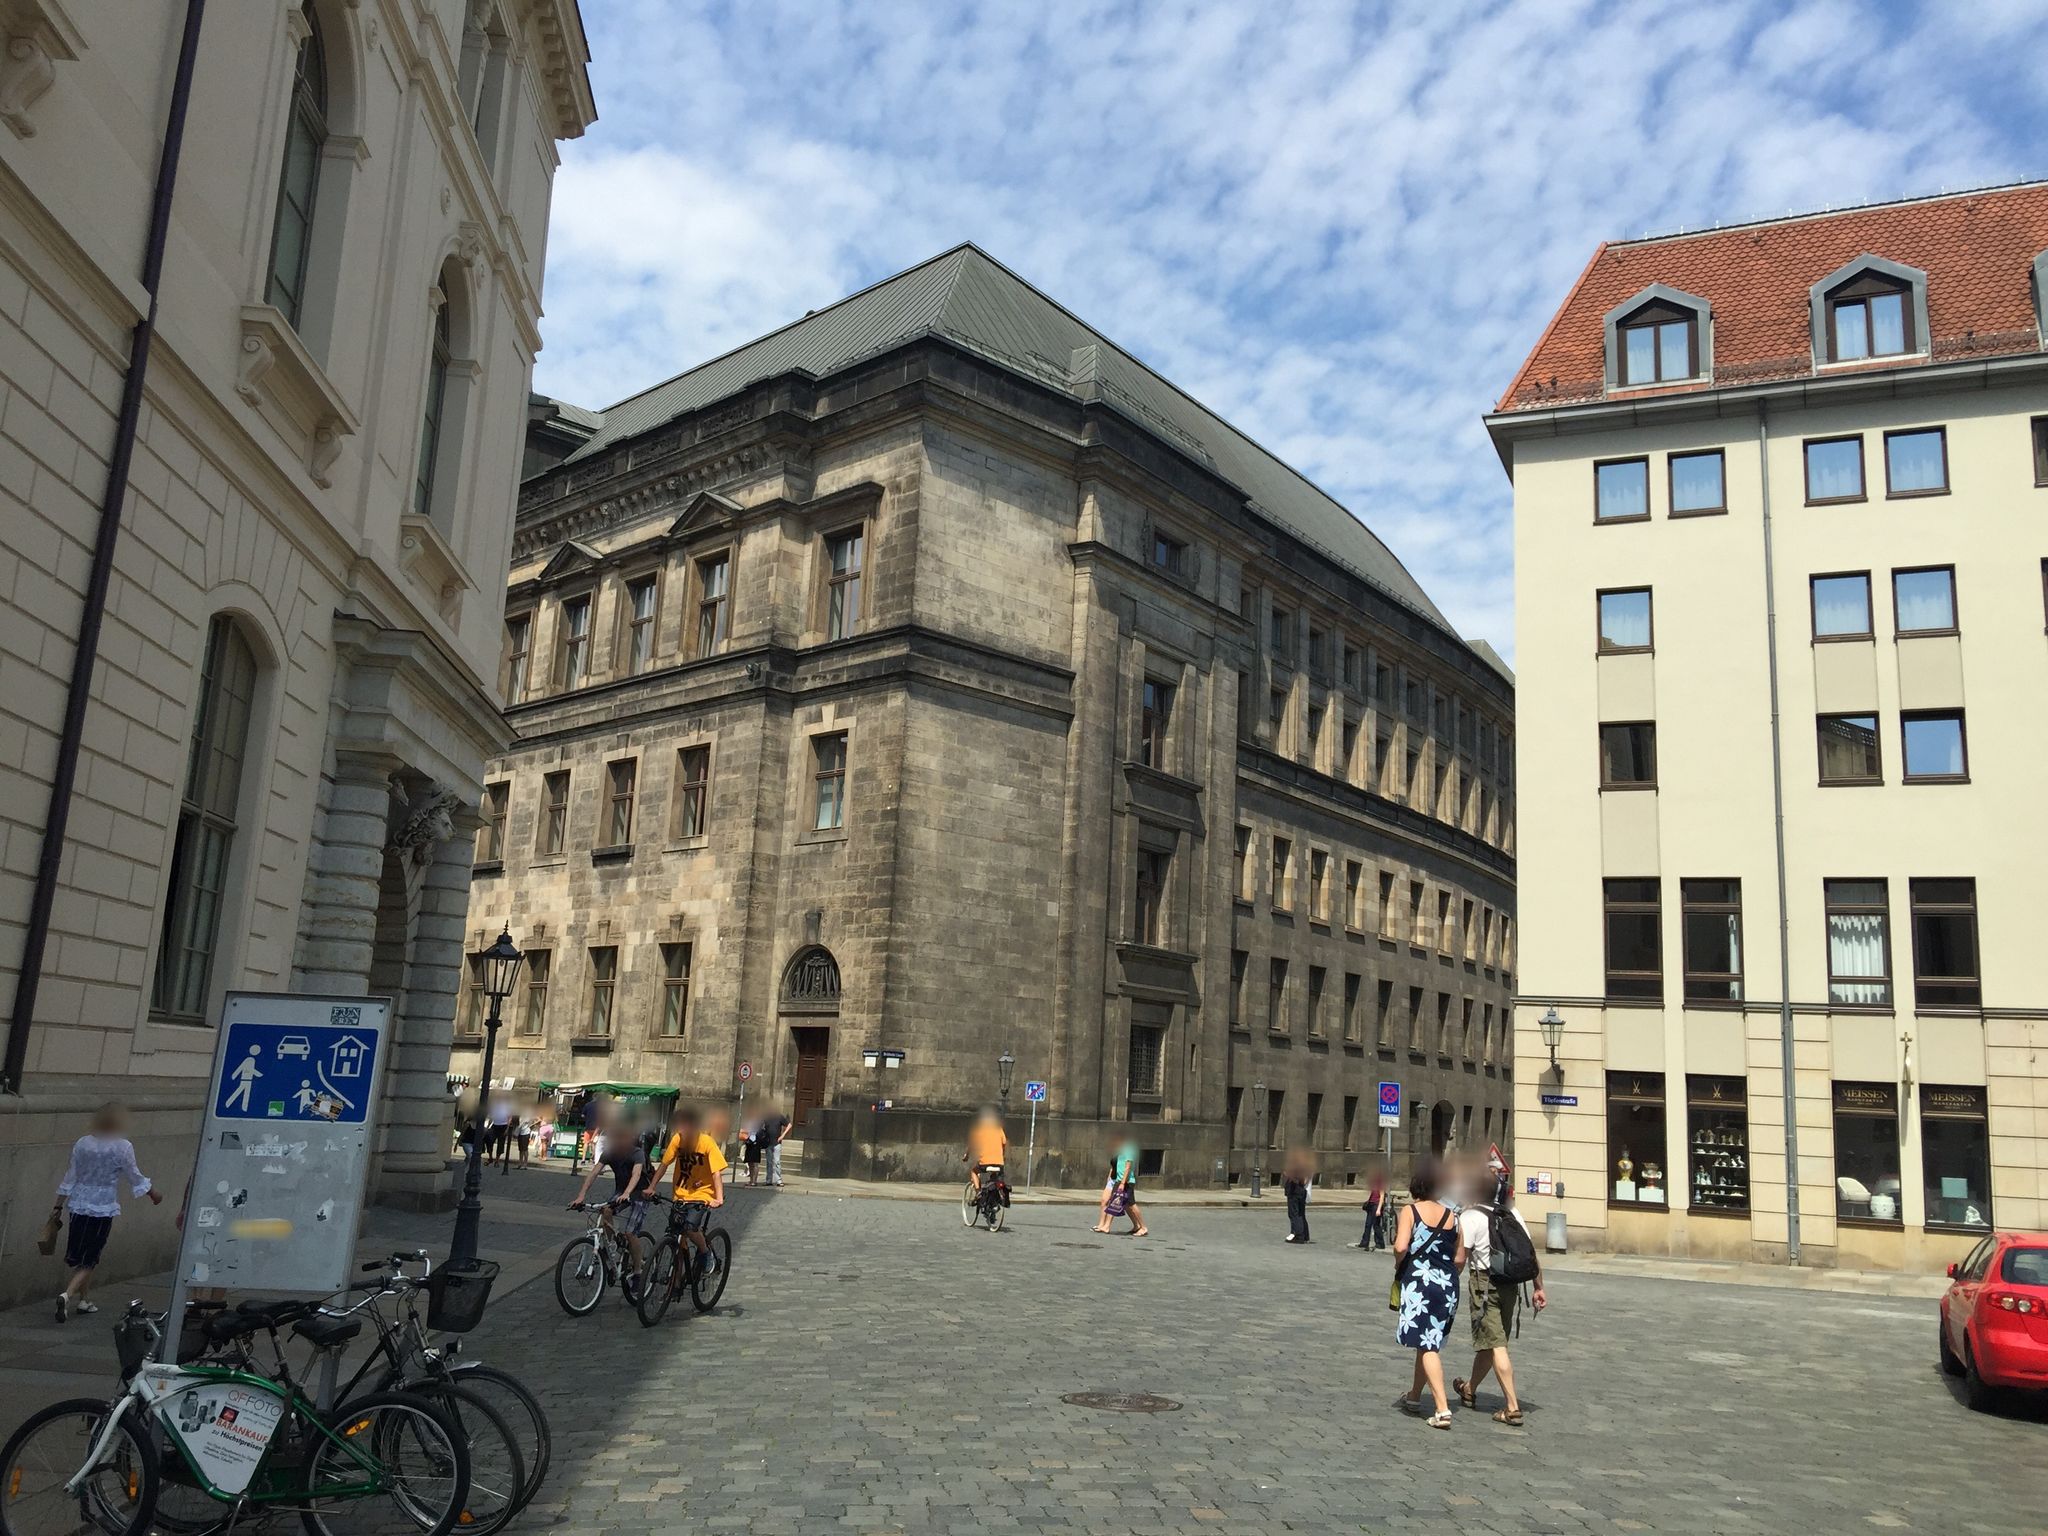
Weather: clear
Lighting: day
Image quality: good
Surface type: walking surface
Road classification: corridor, pedestrian
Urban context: urban centre
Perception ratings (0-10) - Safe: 2.75, Lively: 7.69, Beautiful: 7.09, Boring: 5.08, Depressing: 5.59, Wealthy: 9.12